Question: I recently uploaded an app to app store, had all the icon files as suggested by apple but my application was rejected because of repeating "icon" files, with different dimensions but same name. Below is the problem specification:

When I add an 80X80 icon image it asks me to rename it to icon~iphone, however that image is already present with dimensions 58X58. If there are two files with same name in my app package apple rejects my app. What is the solution? I am targeting iOS 7.1.
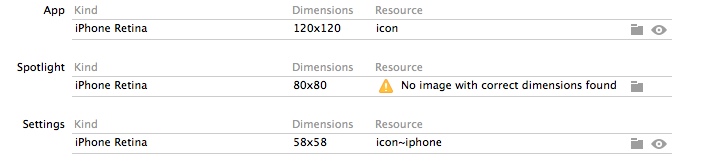
Answer: First (not just delete references), now import the newly named files (like icon120, icon58, icon80 whatever you need) and click copy files with app target selected.
Now click the to choose the right resources for your app icons.
The good thing about renaming the app icons is that there will be no mix up with other app icons that may linger in your xCode folder. You can now go to 'Build Phases' and look at 'Copy Bundle Resources', where you can delete the old app icon files. If you can't find it, look at this screenshot (don't delete your new app icon files!):